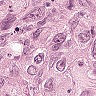
Metastatic tissue present: yes